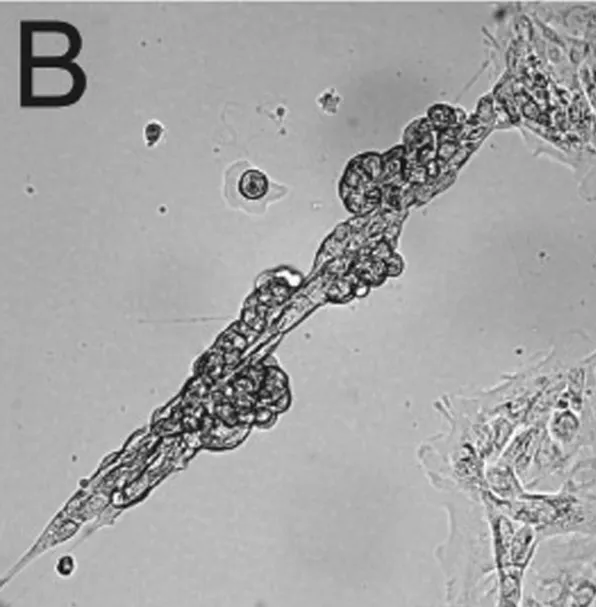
Micrographs of the non-diseased primary human mammary epithelial cultures (HMEC) from the BRCA1 mutation carrier. B) Ipsilateral breast - The original fresh tissue block from which this culture was derived was located 4 cm from the infiltrating ductal carcinoma. The structure shown is a cluster of rounded epithelial cells manifesting a column configuration called "pre-ductal linearization". Both images were captured under Differential Interference Contrast (DIC) optics on a Zeiss Axiovert 100 microscope at a total of 140x magnification.
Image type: pathology (h&e)